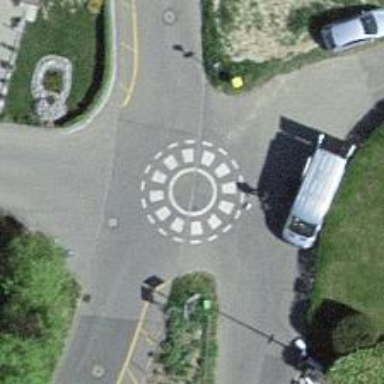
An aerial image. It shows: Rosette traffic calming feature.